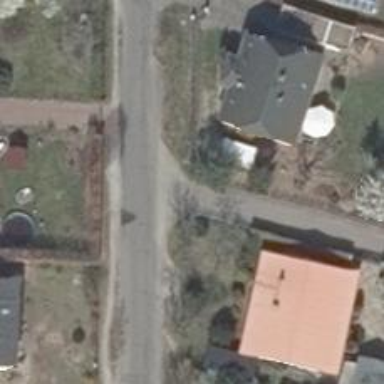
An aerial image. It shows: Residential road.